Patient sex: F
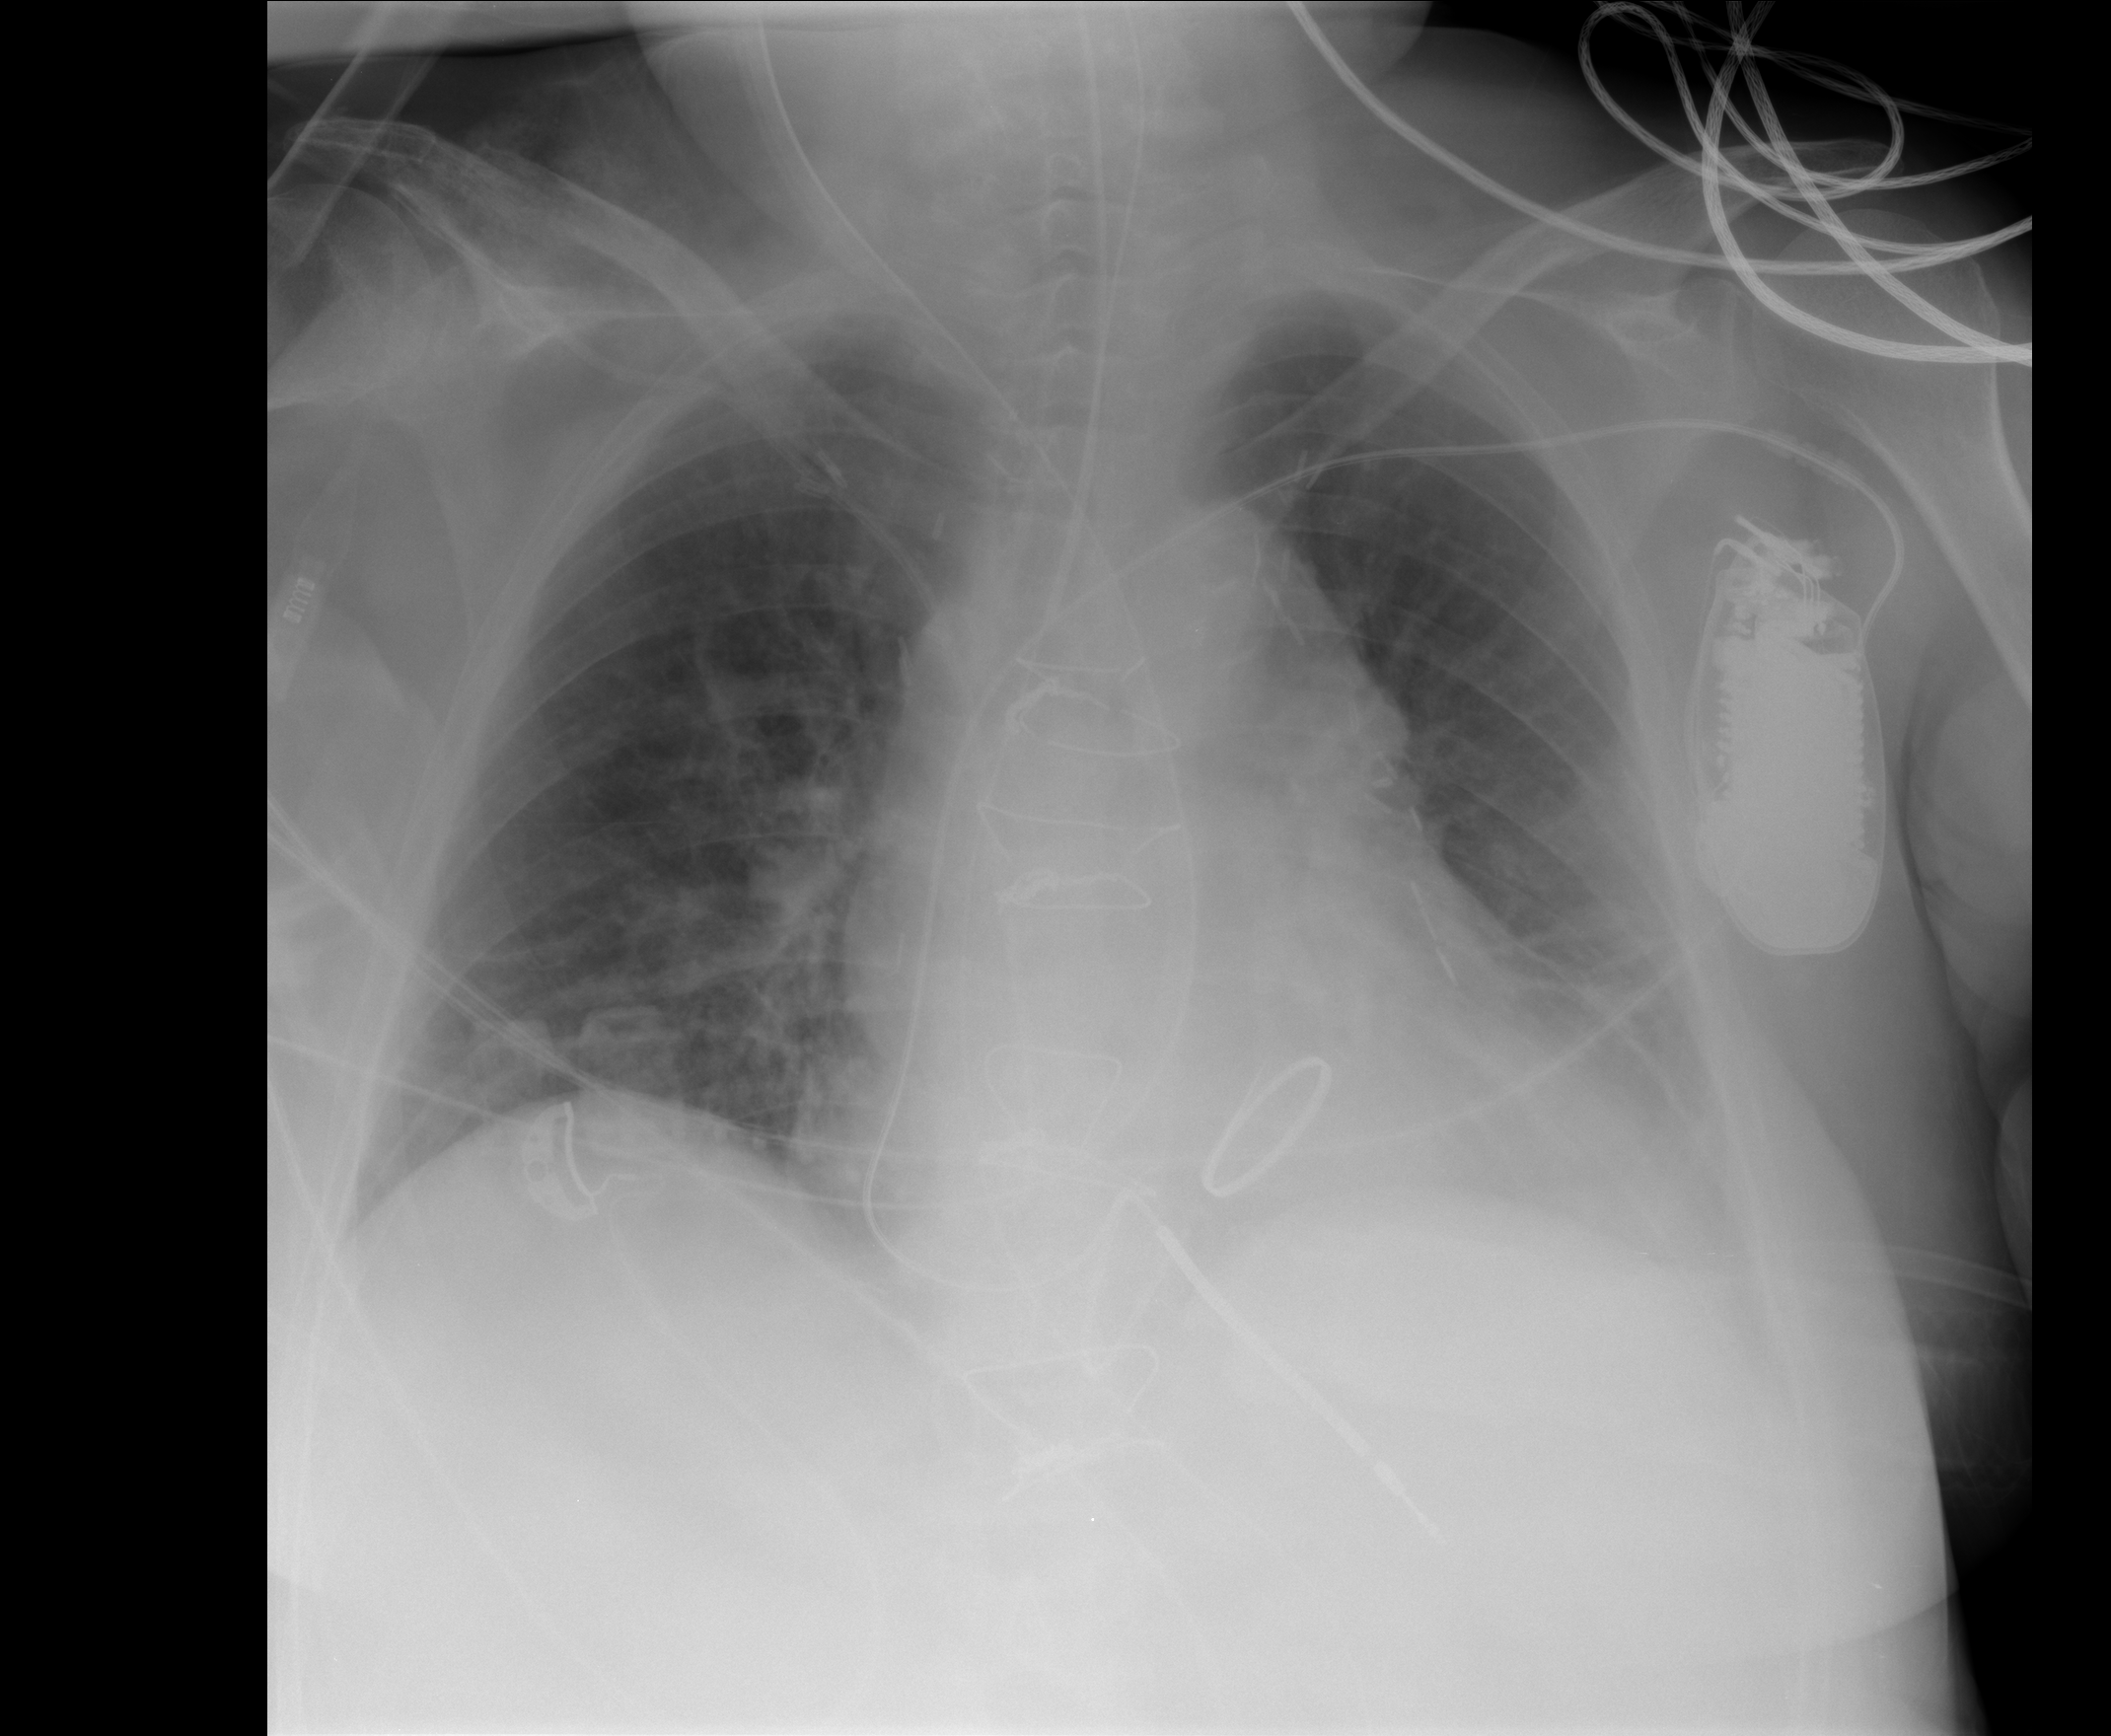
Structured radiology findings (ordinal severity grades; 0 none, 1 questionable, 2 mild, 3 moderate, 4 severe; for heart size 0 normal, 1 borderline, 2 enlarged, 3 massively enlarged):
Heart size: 2
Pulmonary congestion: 2
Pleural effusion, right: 0
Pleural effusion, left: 2
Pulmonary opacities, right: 2
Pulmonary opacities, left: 1
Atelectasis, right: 2
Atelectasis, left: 2